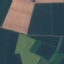
Label: AnnualCrop